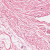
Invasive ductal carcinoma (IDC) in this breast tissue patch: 0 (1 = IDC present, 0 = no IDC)